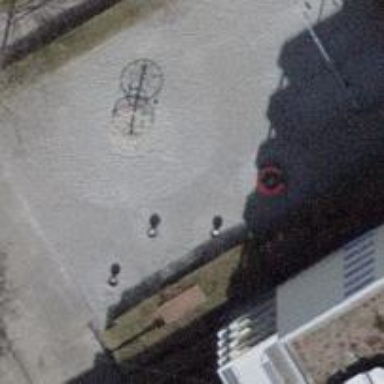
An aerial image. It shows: Playground with roundabout.